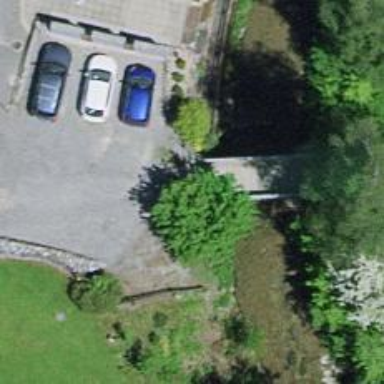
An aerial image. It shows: Unpaved footway on bridge.